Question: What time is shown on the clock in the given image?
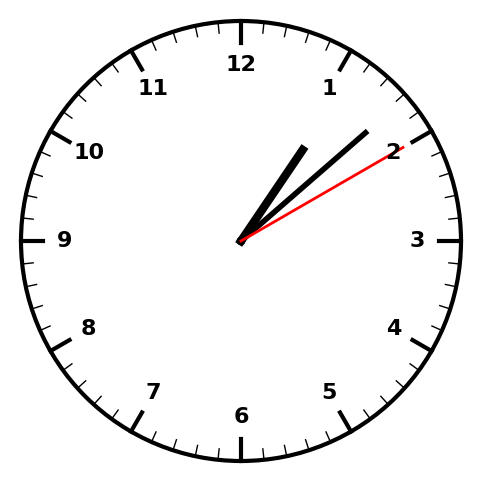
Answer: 01:08:10